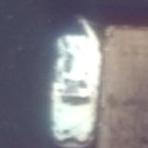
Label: civil